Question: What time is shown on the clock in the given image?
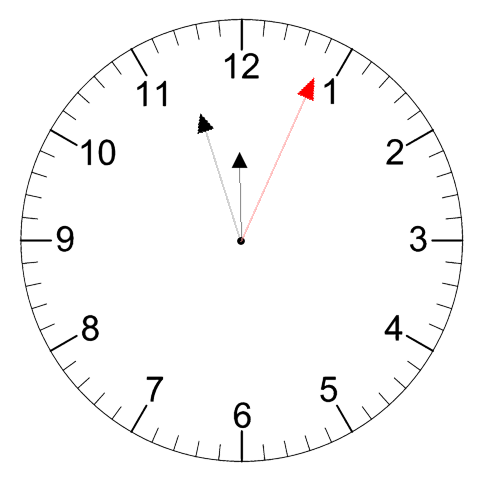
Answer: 11:57:04